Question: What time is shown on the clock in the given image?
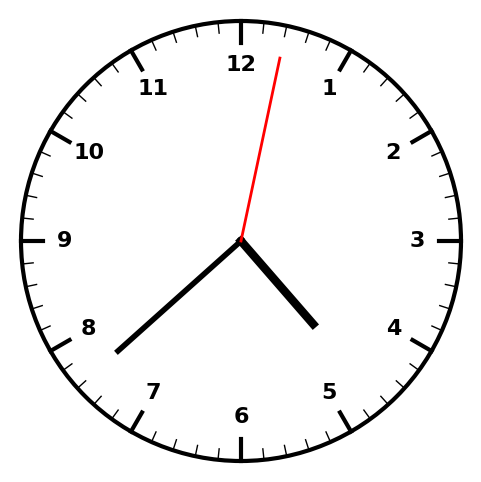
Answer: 04:38:02